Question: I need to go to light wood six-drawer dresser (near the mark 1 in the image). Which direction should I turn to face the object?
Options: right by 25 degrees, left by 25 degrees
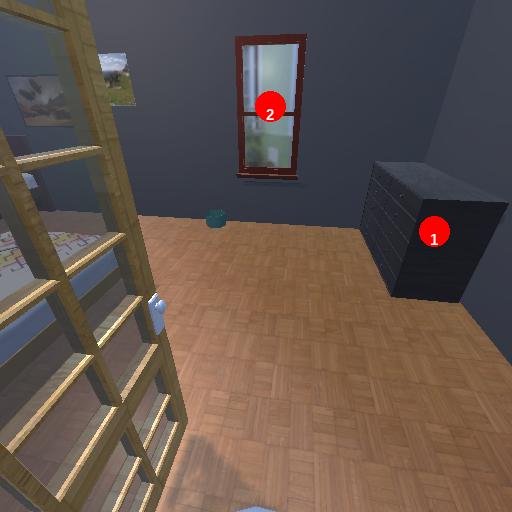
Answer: right by 25 degrees